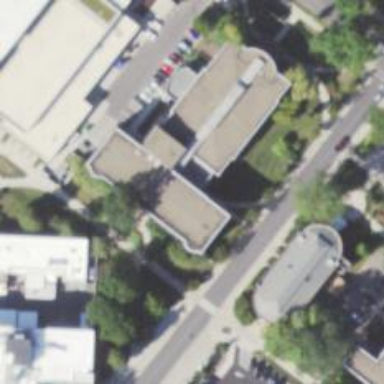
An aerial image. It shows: View of university building.